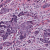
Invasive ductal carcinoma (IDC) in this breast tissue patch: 1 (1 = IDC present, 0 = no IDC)